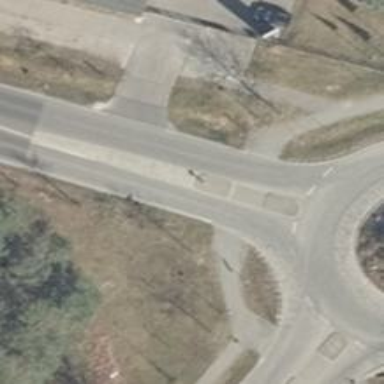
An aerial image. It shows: Road with "give way" sign.